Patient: sex M, age 48
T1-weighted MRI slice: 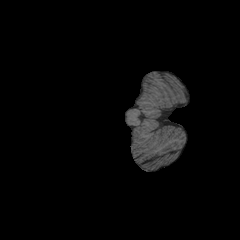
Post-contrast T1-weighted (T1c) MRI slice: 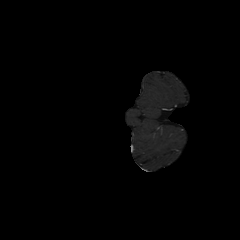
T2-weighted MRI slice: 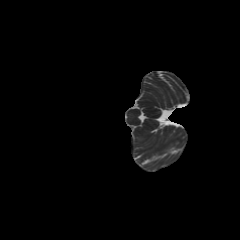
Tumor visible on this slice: no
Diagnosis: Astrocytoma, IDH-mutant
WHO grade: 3